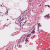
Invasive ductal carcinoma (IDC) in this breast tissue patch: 0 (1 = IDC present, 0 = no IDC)